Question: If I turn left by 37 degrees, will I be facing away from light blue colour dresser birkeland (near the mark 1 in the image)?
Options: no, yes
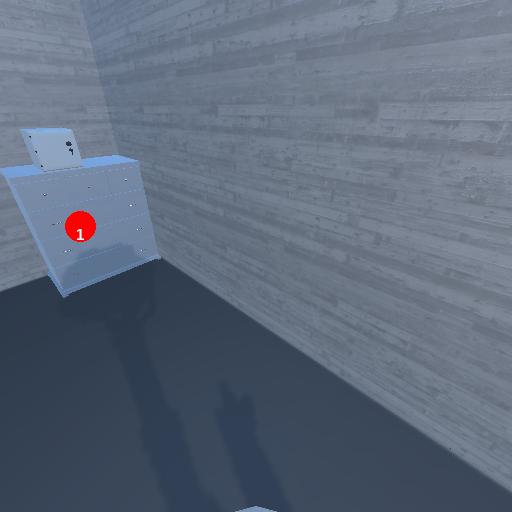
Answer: no